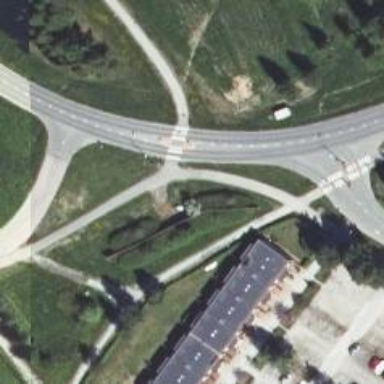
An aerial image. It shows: Uncontrolled zebra crossing on the road.